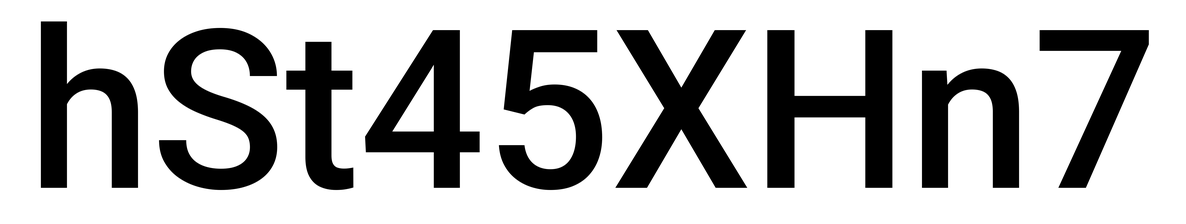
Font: Roboto_Medium